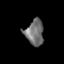
Tissue: skin
Cell type: Epithelial cells
Senescence score: 0.2265
Nuclear area (px): 458
Mean DAPI intensity: 112.474